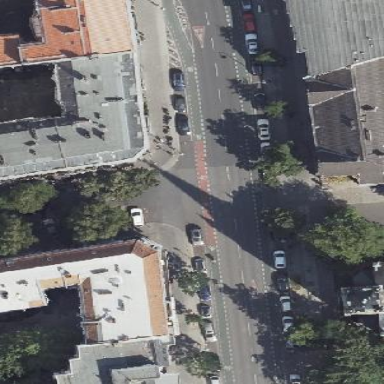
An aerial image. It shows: Asphalt road with lane markings at junction.